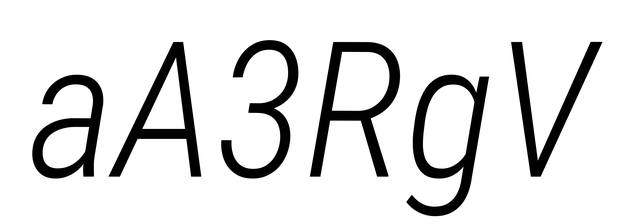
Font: Roboto-Italic_Condensed_Light_Italic